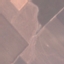
Label: AnnualCrop